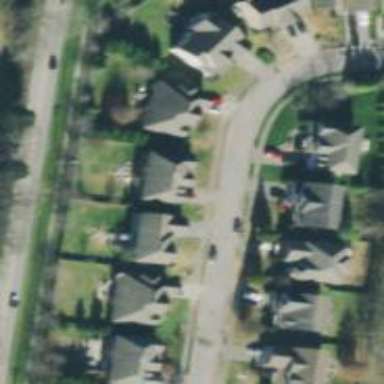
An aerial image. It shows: Residential road with asphalt surface. There is detached sidewalk.